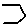
Label: hexagon